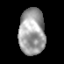
Tissue: prostate
Cell type: Myeloid cells
Senescence score: 0.3519
Nuclear area (px): 1182
Mean DAPI intensity: 159.964